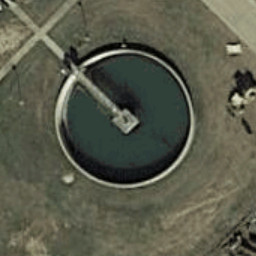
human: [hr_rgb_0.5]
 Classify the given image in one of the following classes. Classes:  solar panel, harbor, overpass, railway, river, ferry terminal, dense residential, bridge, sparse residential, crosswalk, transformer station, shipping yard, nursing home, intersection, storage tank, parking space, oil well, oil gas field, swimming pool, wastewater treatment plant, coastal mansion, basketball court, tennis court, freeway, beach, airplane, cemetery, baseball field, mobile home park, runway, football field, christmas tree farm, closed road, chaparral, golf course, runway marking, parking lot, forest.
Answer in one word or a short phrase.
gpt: wastewater treatment plant